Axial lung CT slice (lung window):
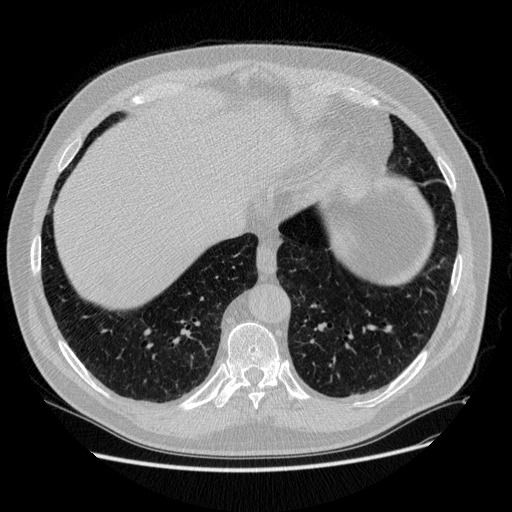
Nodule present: no